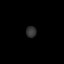
Tissue: lung
Cell type: Endothelial cells
Senescence score: 0.5772
Nuclear area (px): 114
Mean DAPI intensity: 50.272